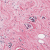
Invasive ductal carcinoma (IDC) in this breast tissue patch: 0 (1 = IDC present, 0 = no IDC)